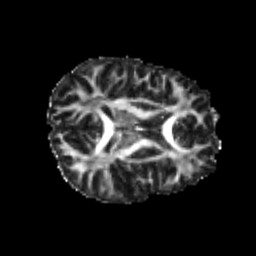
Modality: FA
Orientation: axial
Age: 18
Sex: male
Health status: healthy
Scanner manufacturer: philips
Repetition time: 7.389 s
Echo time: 0.08599 s